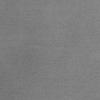
Atmospheric dust classification: dusty